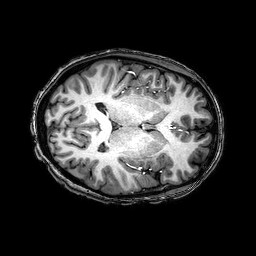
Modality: T1w
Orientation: axial